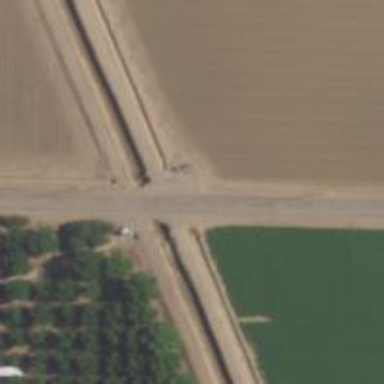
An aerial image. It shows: Culvert tunnel for canal irrigation service.